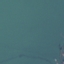
Label: SeaLake